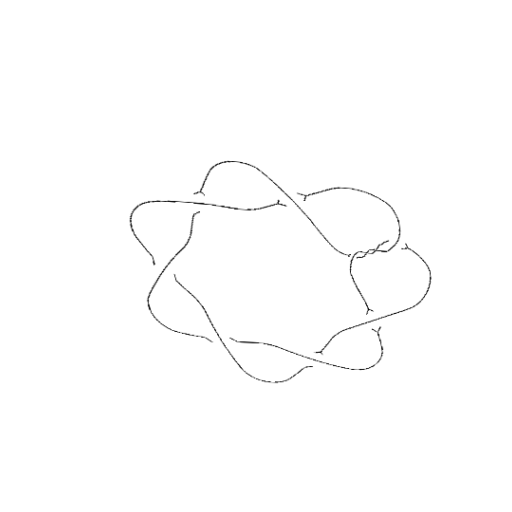
Crossing number: 10